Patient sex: F
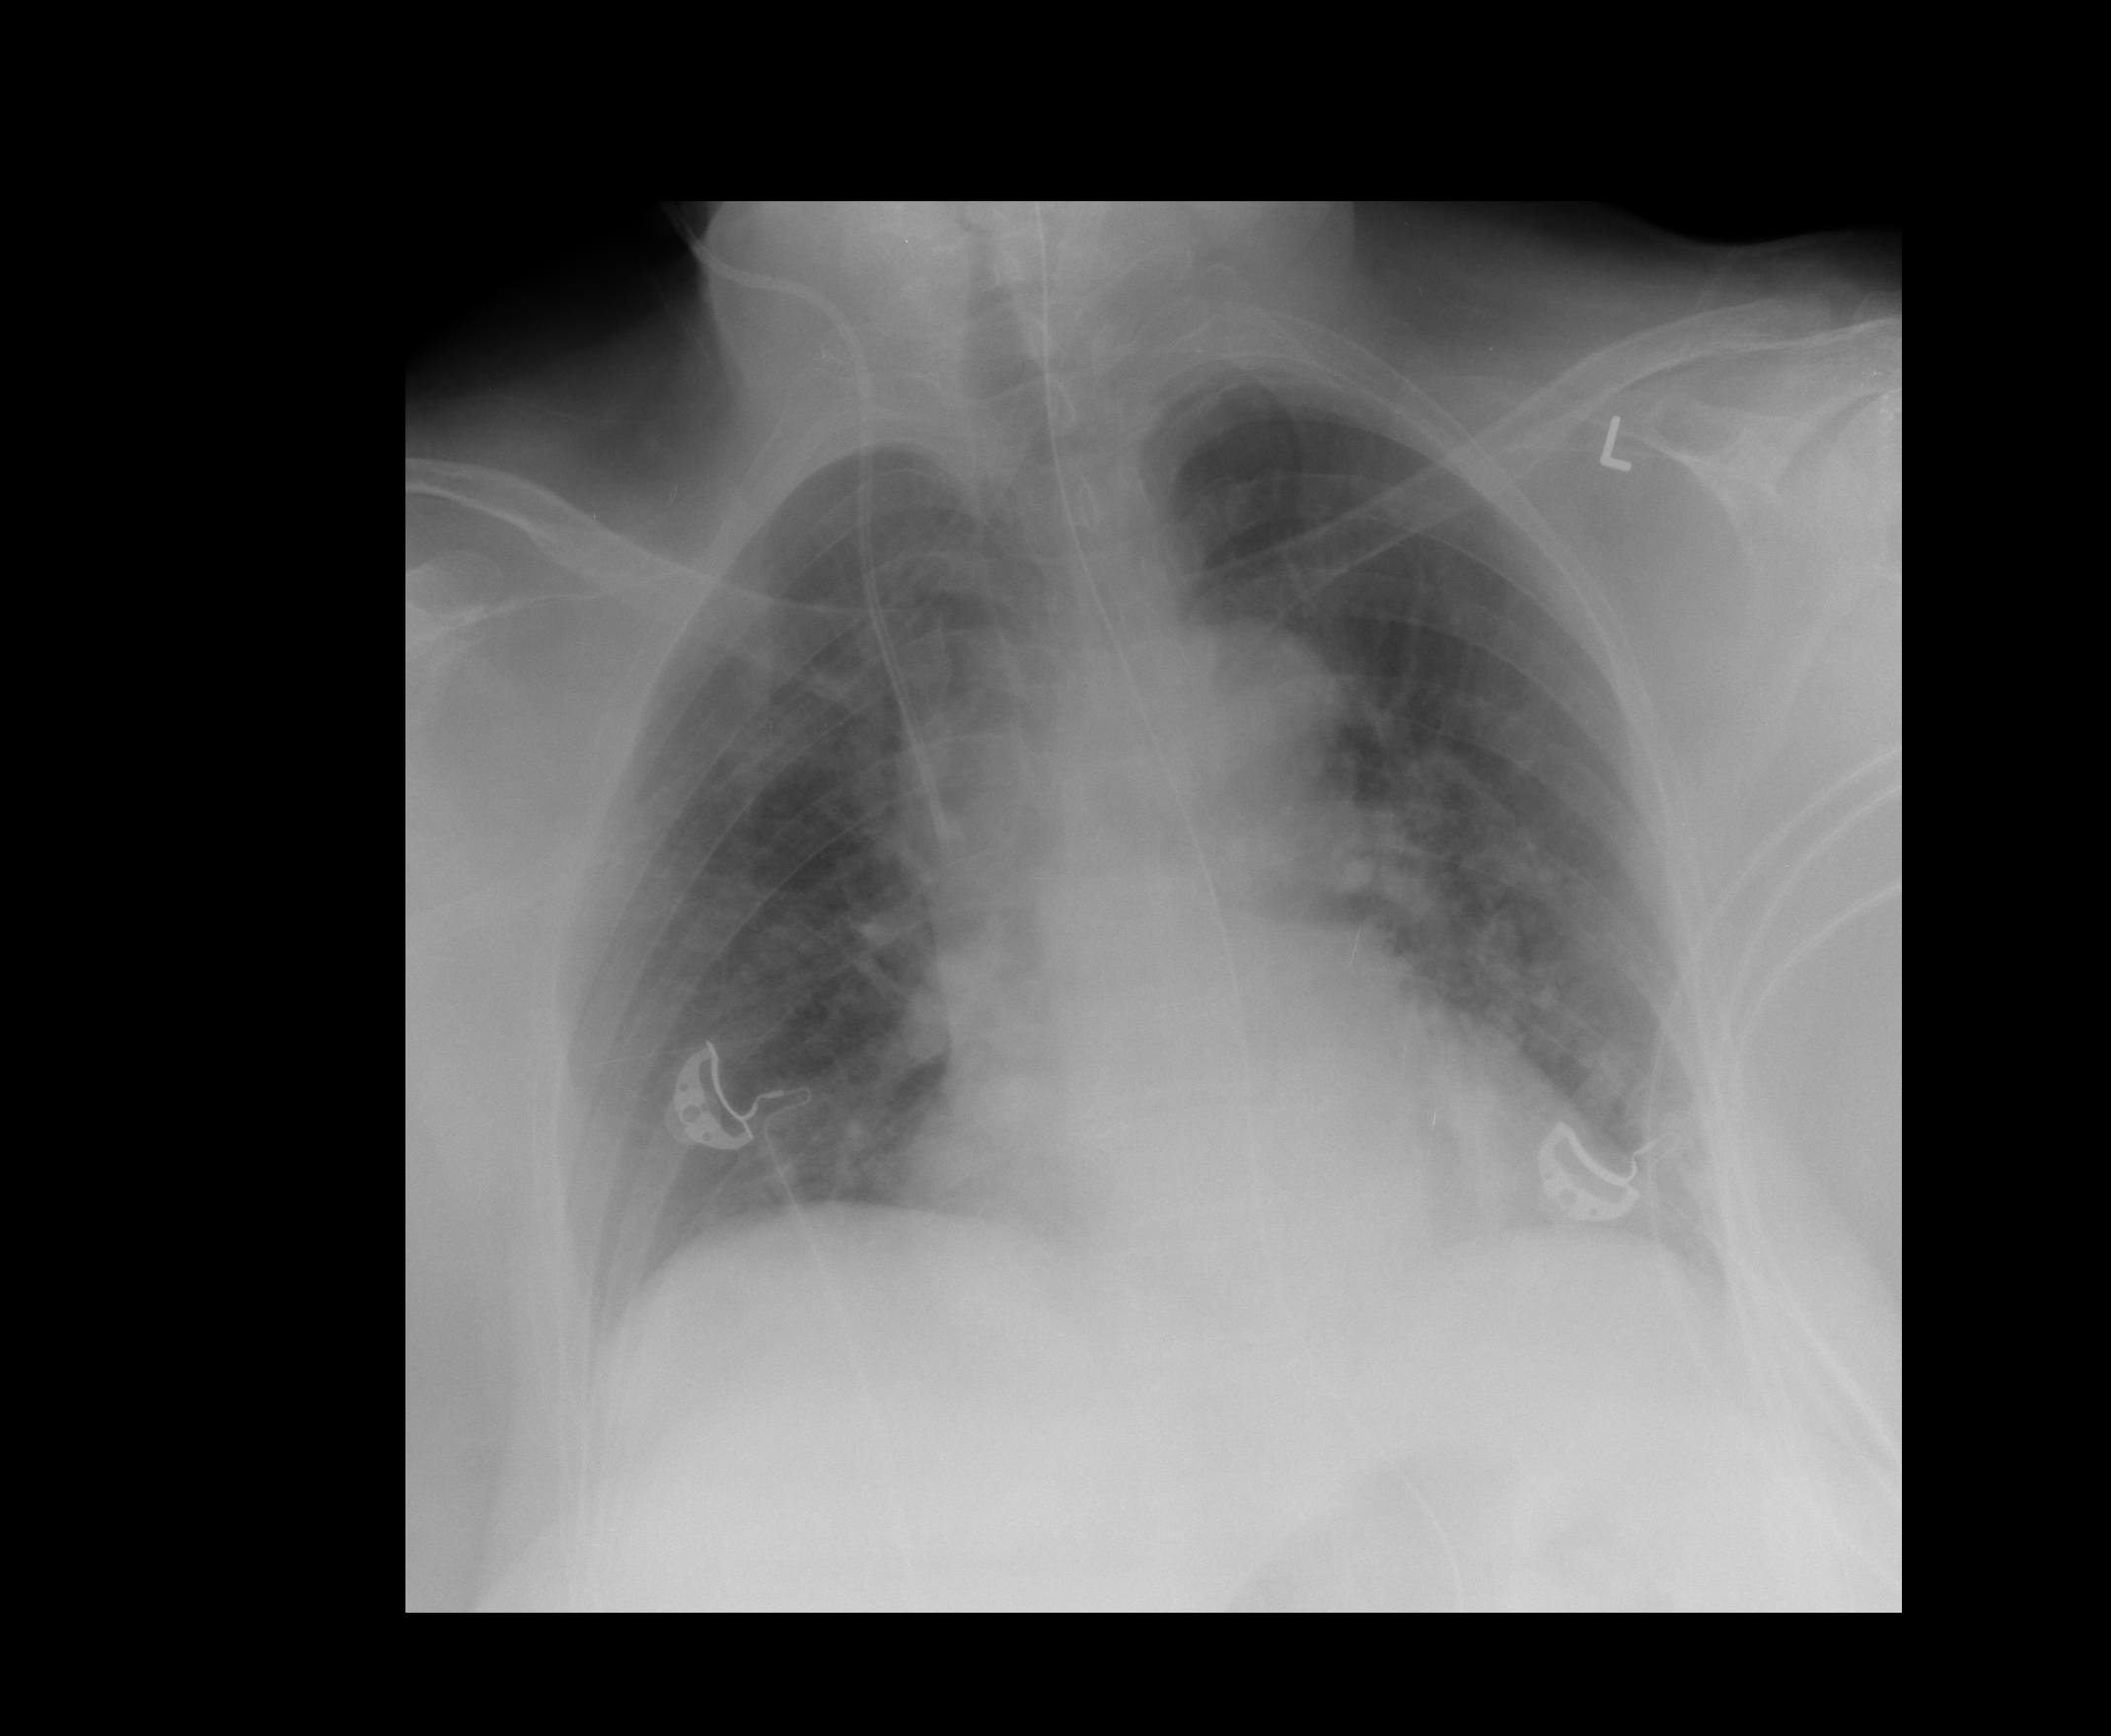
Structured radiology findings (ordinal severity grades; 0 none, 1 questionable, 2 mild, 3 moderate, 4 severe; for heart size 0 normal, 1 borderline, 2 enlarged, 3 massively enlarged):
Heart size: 2
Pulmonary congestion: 2
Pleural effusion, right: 0
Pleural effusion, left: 0
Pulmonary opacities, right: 0
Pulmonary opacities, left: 2
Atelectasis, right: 2
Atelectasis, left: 2